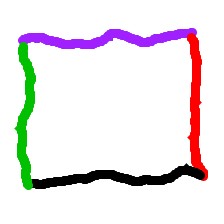
Shape: rectangle